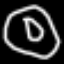
Label: donut